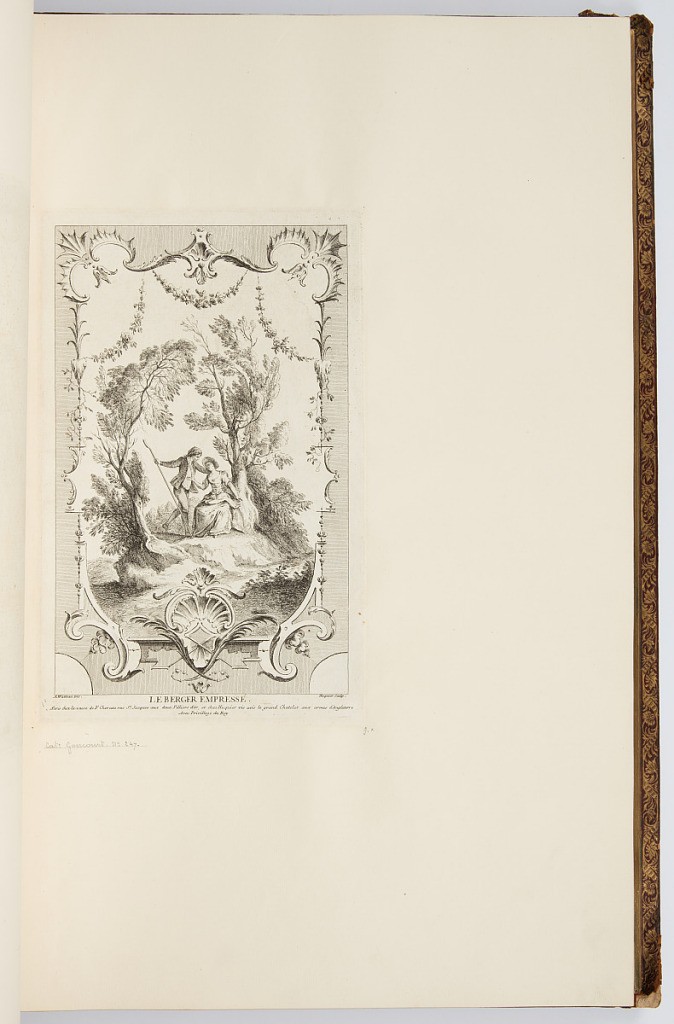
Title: Le Berger empressé
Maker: Antoine Watteau, French, 1684–1721
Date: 1723-1735
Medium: Etching on laid paper
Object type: Bound print
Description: Scene of a shepherd standing above a seated young woman with his arm around her shoulders. The couple is framed by lush vegetation and by an arabesque frame of garlands, reeds, and scrolls of bat wing and acanthus leaves. The plate is signed.